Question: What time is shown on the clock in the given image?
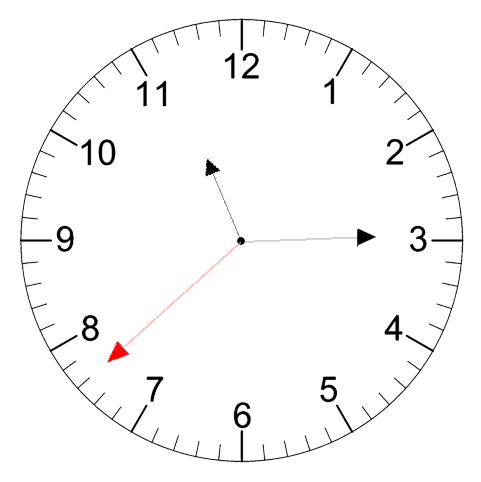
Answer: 11:14:38